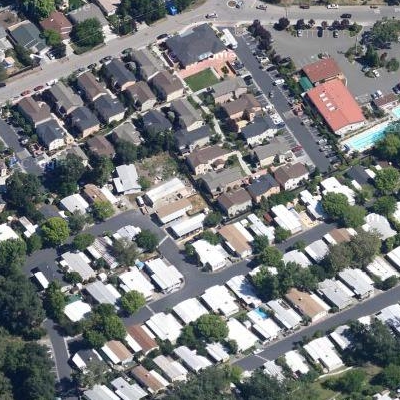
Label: fResident